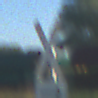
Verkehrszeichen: Andreaskreuz
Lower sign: RichtungsangabeDurchPfeile4
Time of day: MorningAfternoon
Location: Outdoor (Nature)
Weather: Clear
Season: NotSpecified
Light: Natural